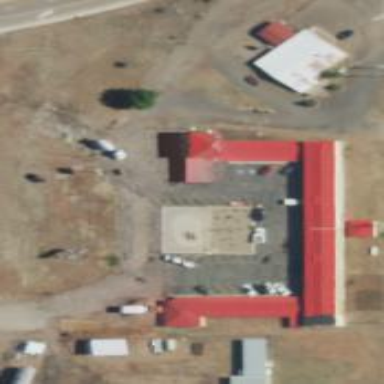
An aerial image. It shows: Building that is motel.